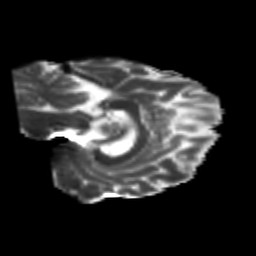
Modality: T2w
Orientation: sagittal
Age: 35
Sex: female
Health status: healthy
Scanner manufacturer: siemens
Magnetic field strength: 3 T
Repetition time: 10.8 s
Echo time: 0.082 s